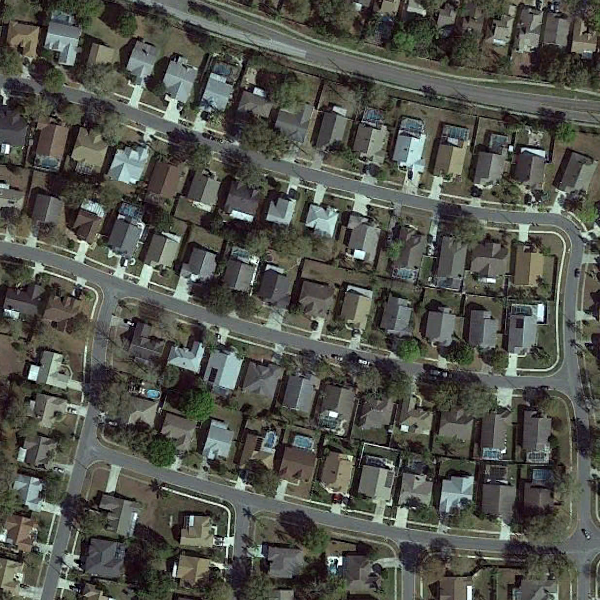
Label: DenseResidential